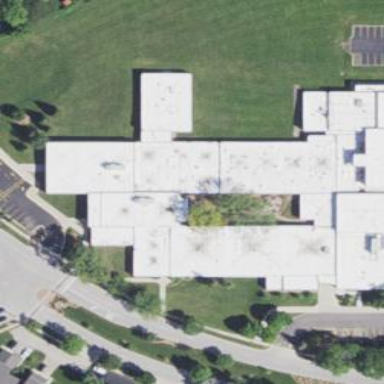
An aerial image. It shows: School.